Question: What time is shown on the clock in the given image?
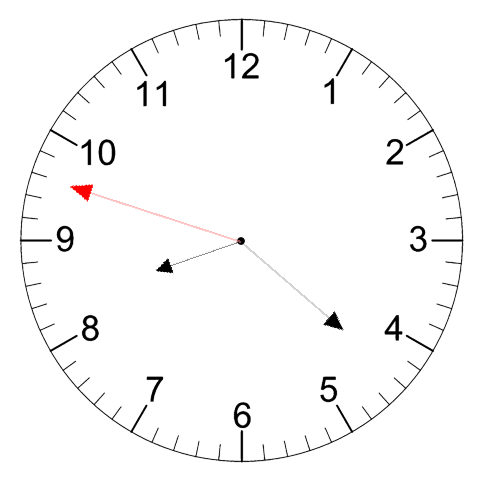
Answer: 08:21:48